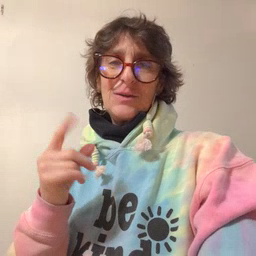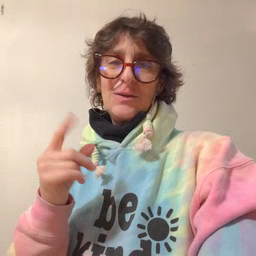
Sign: sticky